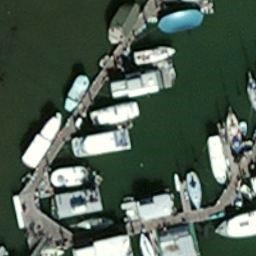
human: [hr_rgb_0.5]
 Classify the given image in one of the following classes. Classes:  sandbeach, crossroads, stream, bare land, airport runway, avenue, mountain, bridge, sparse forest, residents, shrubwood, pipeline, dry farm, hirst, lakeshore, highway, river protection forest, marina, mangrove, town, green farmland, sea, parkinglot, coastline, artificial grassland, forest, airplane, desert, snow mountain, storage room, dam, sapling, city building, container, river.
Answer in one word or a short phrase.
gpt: marina